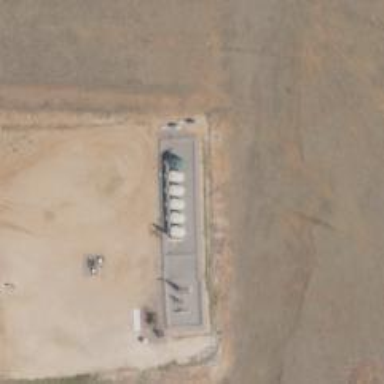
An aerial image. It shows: Storage tank that is man-made.